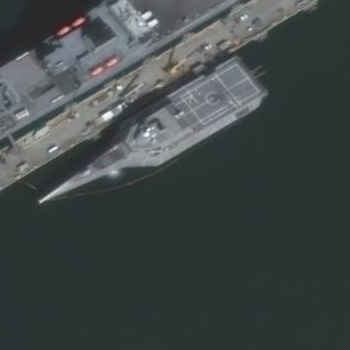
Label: Independence-class_combat_ship